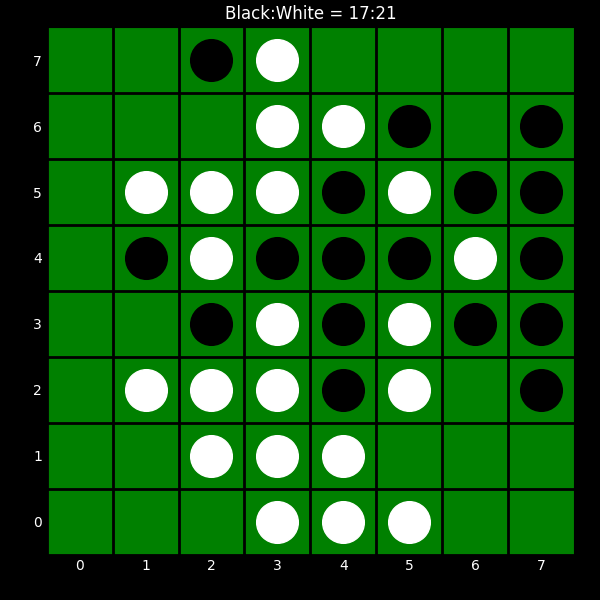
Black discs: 17
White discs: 21